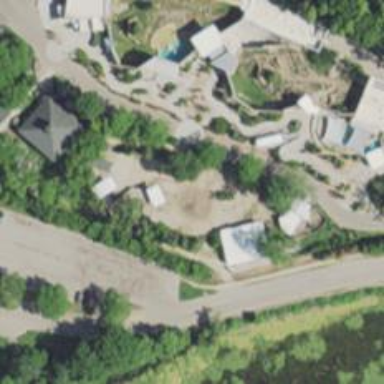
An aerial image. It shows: Attraction spot for tourism.